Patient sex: M
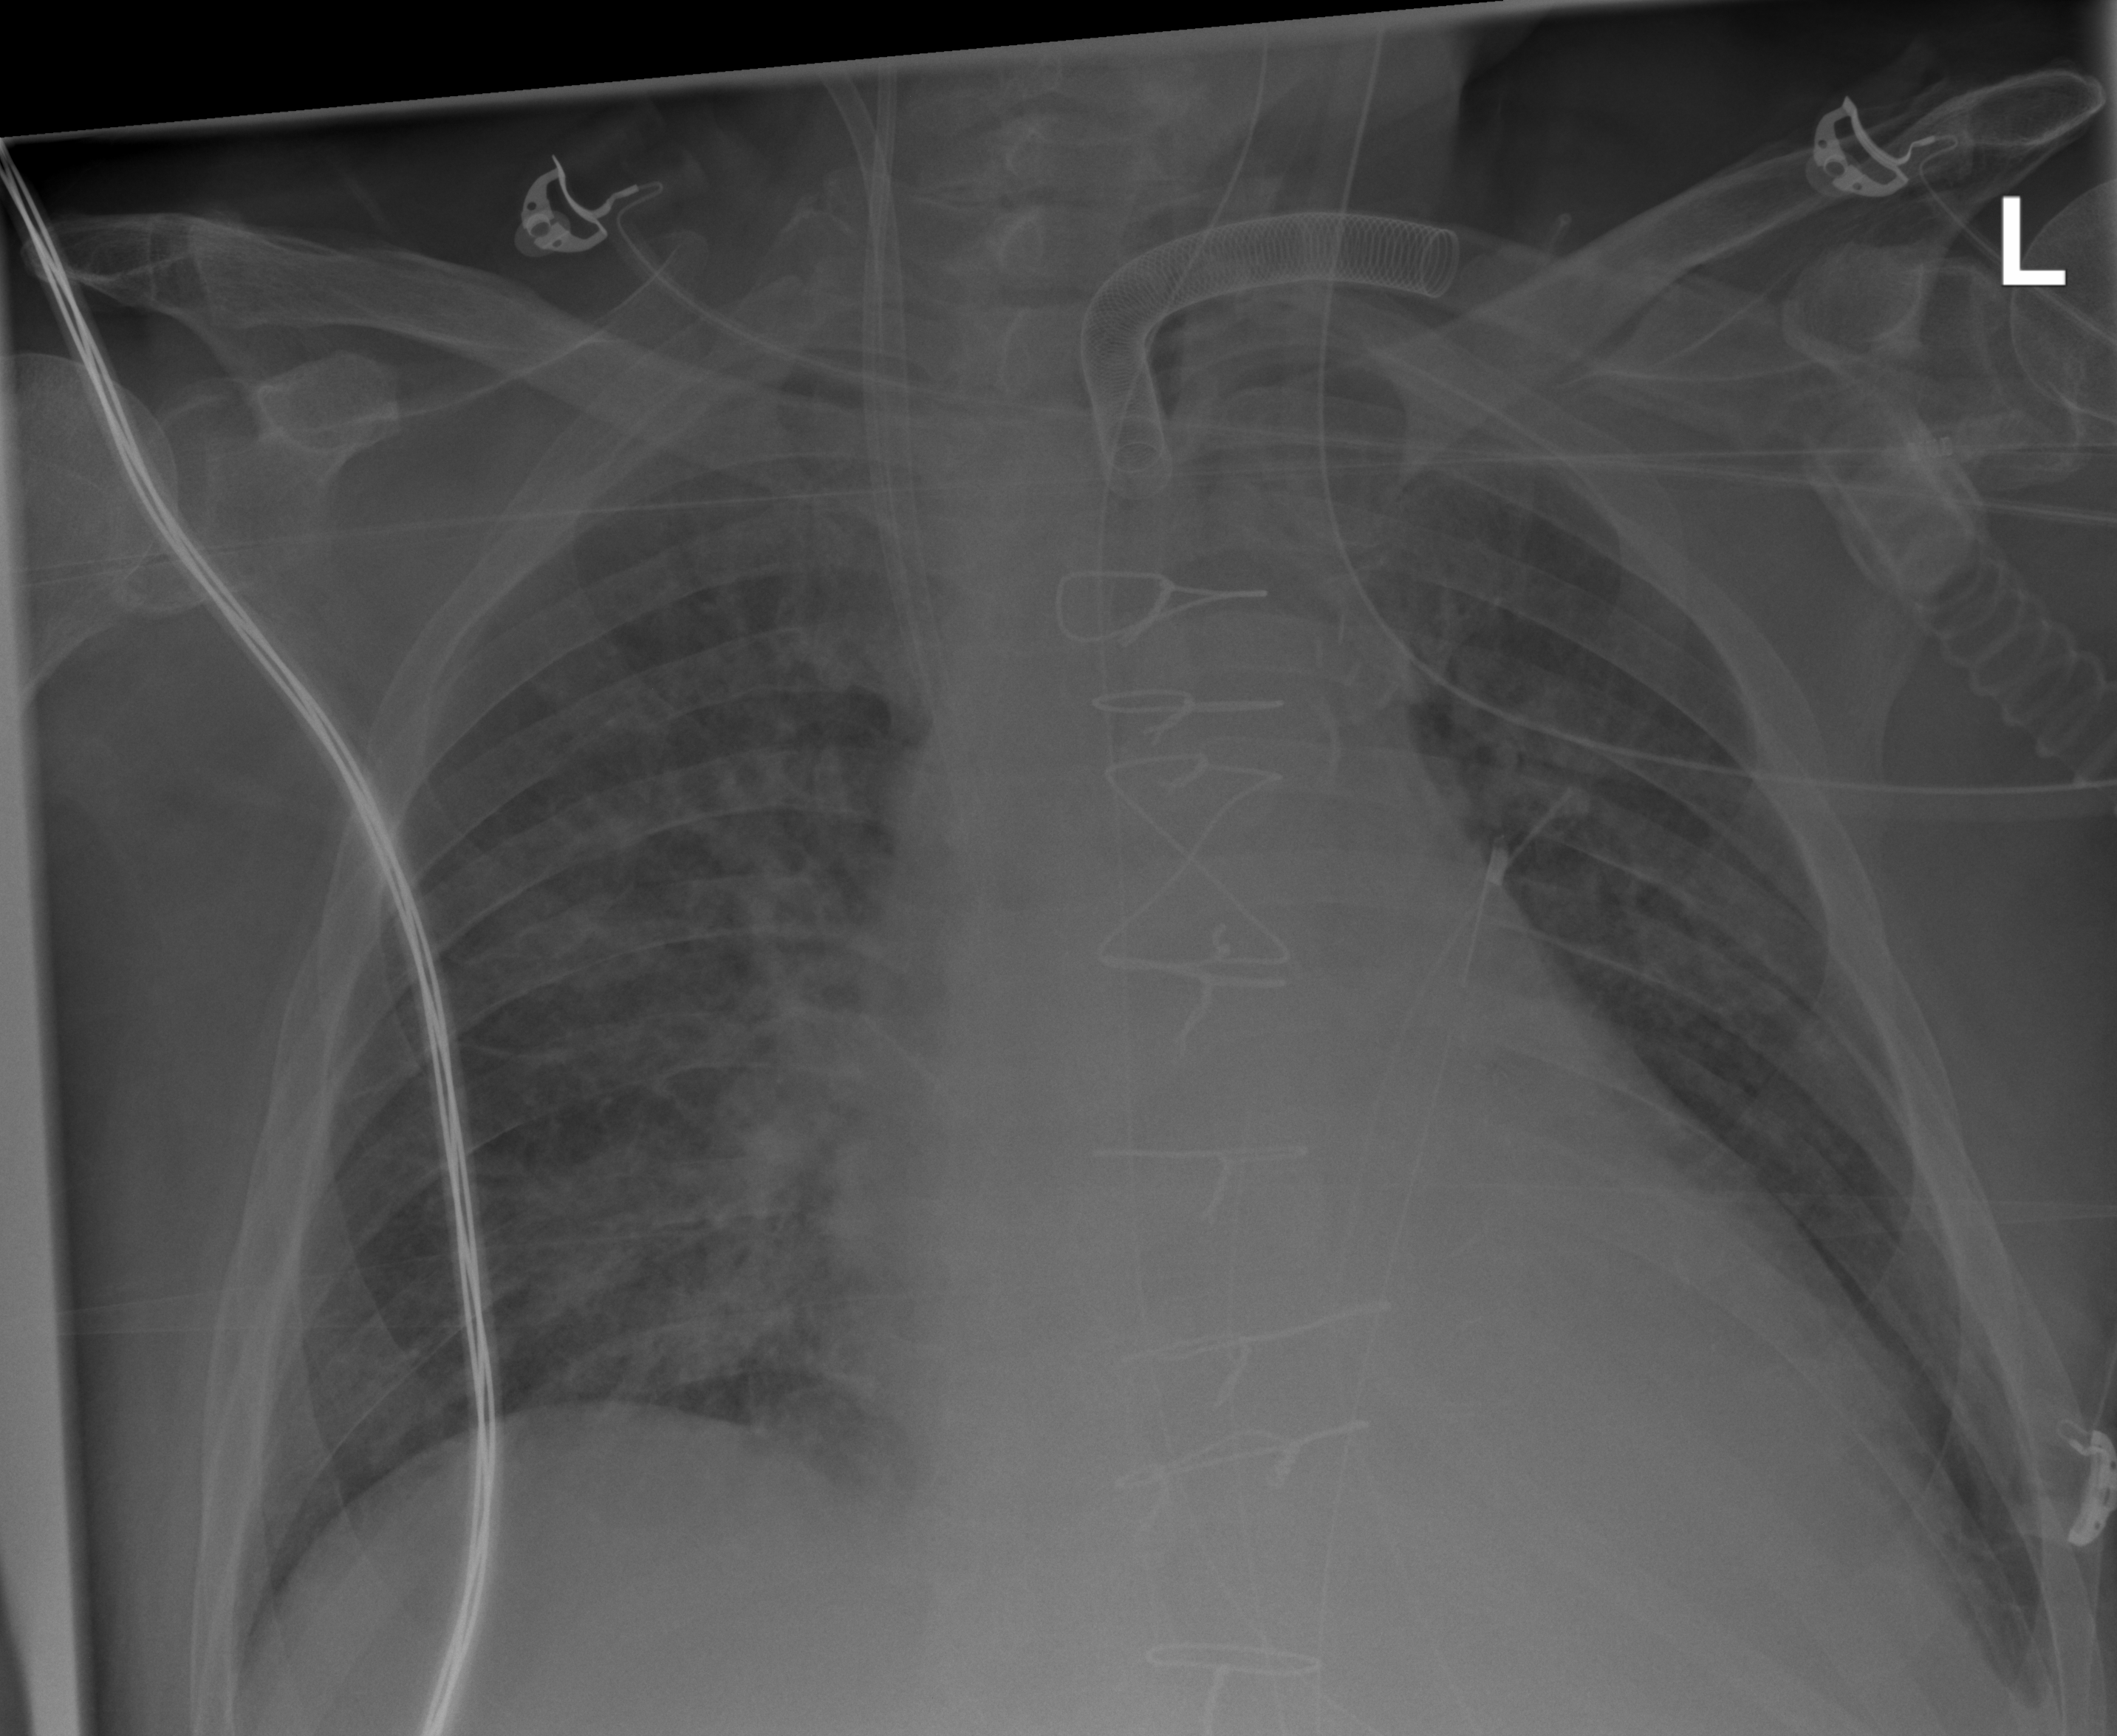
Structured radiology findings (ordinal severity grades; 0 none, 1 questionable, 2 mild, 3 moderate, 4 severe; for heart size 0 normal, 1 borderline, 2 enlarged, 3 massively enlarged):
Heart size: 2
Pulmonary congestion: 2
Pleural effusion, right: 0
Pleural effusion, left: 0
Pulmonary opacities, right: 2
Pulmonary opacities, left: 0
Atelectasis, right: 2
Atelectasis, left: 2